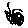
Label: line